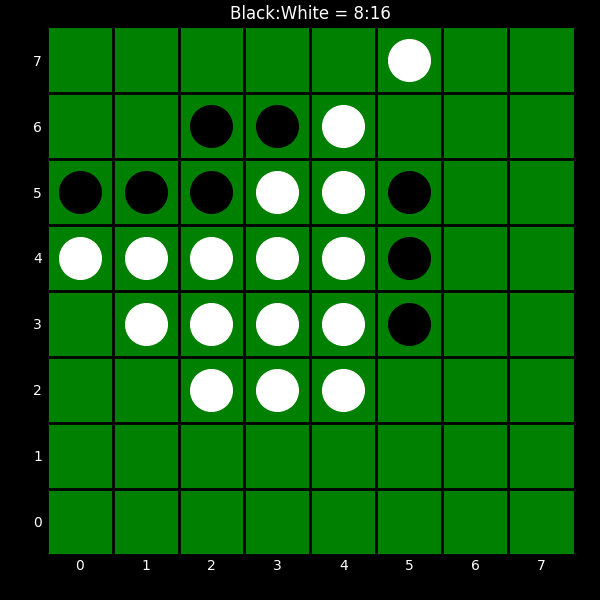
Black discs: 8
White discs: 16